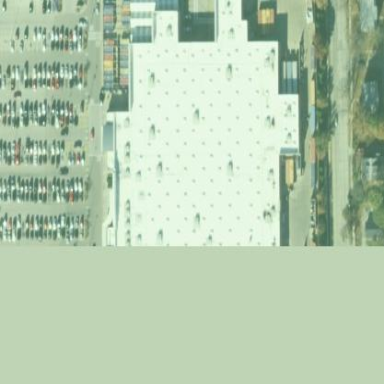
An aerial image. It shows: Retail building housing supermarket.